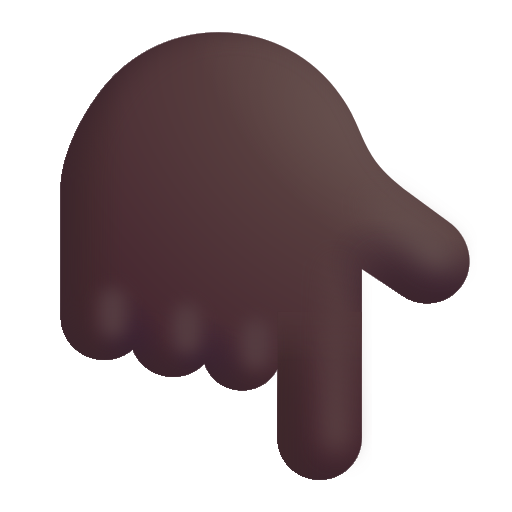
backhand index pointing down color dark